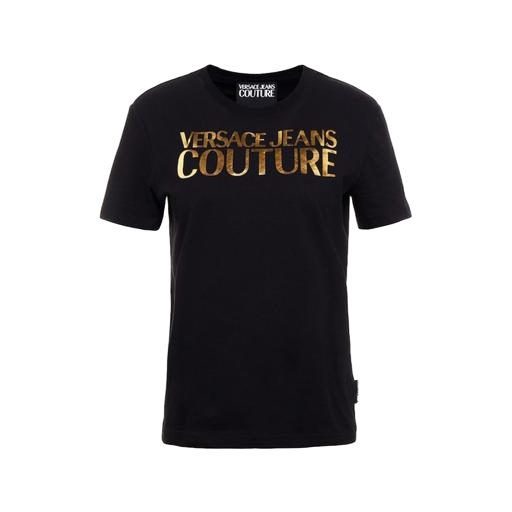
gold t-shirt, regular t-shirt, black jersey t-shirt print, white background